Question: I'm trying to align columns to the left in my chart. By default they are in the middle.
I can't find anything about this in the API documentation.

<URL> is a jsFiddle test.
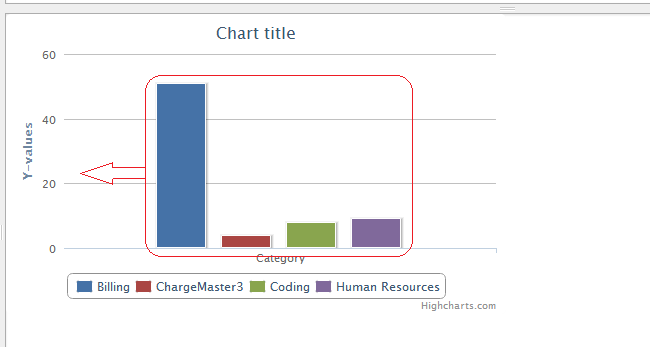
Answer: In the highcharts api, have you examined the group padding feature?
<URL>
'''
plotOptions: {
series: {
groupPadding: 0
}
},
'''
If the columns appear too wide when you set the groupPadding to 0,
you can still play with the pointPadding. <URL>
(If that doesn't fit your needs, I guess I'm a bit perplexed,
because I don't see how having chart columns aligned to the left,
then followed by a big blank space on the right, would make
for a well-designed chart...)